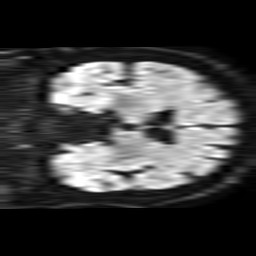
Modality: TRACE
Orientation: coronal
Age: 63
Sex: male
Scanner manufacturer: philips
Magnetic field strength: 1.5 T
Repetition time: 3.373 s
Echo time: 0.07078 s